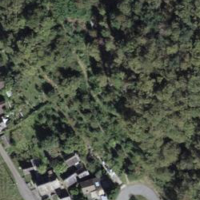
EUNIS habitat code: 41
Species observed at this site:
Clinopodium vulgare
Asplenium adiantum-nigrum
Ajuga genevensis
Euphorbia cyparissias
Saponaria ocymoides
Melanargia galathea